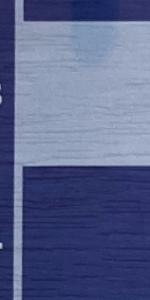
Label: Empty